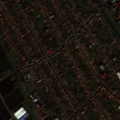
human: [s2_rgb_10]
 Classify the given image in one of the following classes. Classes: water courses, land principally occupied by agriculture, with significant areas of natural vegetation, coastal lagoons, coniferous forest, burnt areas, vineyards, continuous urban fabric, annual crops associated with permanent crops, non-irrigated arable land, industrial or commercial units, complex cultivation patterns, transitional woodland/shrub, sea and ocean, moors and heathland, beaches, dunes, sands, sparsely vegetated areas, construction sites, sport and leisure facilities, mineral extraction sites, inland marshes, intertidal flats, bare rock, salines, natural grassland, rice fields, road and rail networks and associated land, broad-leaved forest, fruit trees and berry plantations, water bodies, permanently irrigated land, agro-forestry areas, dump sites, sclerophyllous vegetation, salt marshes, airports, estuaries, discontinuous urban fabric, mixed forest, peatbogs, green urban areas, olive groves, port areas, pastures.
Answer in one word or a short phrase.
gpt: discontinuous urban fabric, industrial or commercial units, non-irrigated arable land